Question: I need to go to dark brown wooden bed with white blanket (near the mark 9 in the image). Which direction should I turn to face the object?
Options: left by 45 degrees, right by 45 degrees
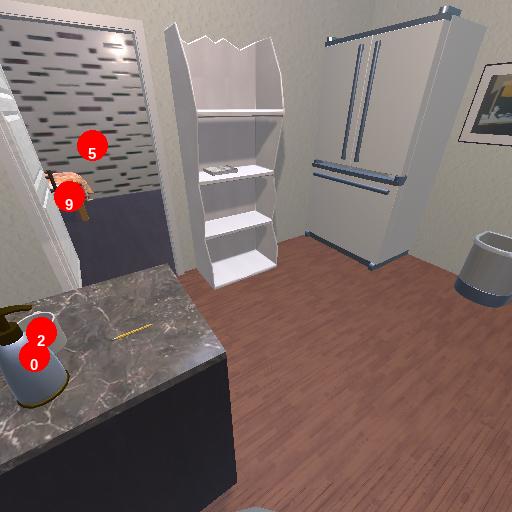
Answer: left by 45 degrees